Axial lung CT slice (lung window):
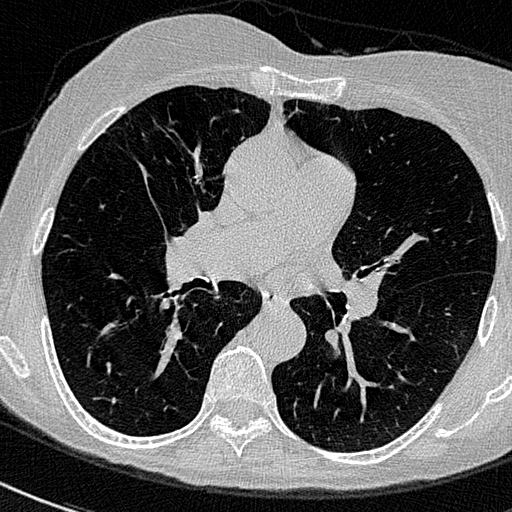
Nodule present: no